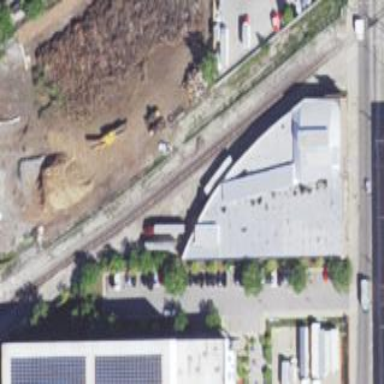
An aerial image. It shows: Industrial building.